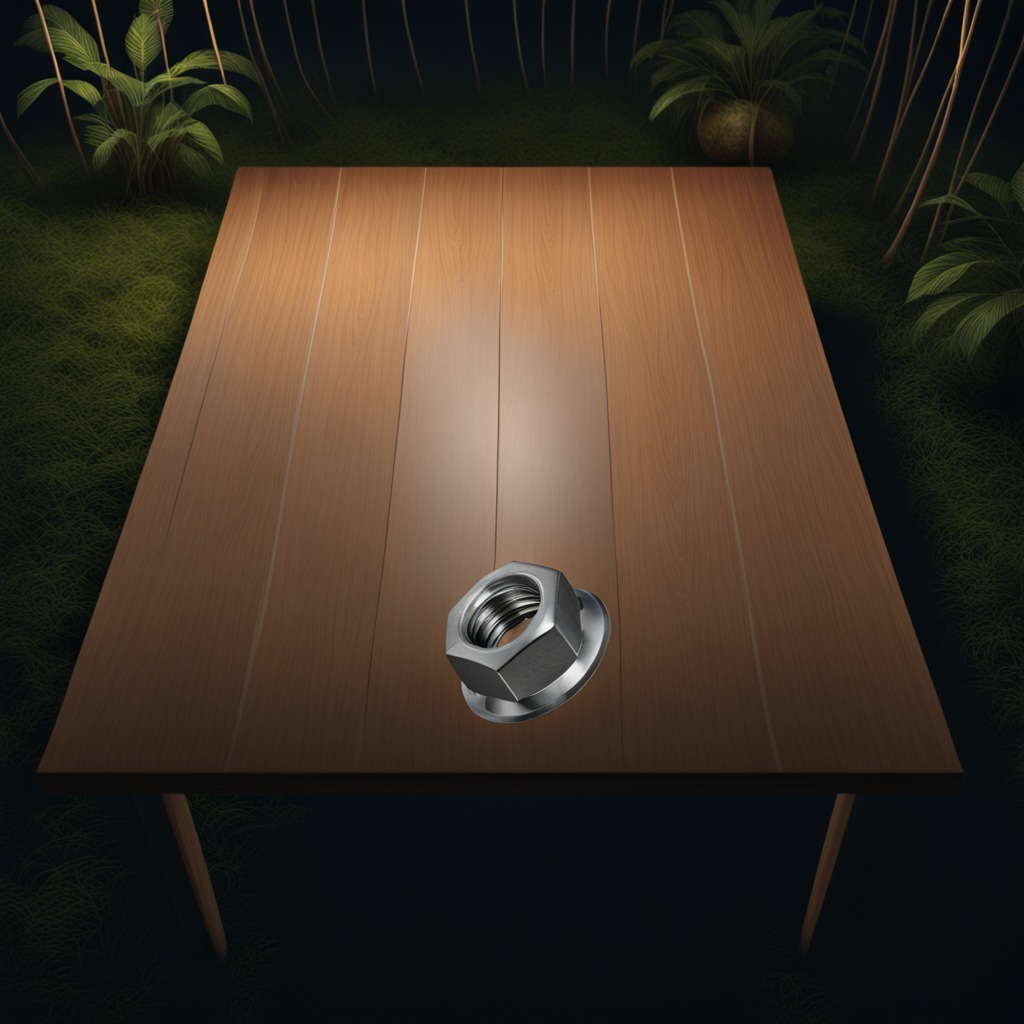
A metal nut is lying on the wooden table.